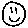
Label: smiley face